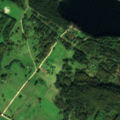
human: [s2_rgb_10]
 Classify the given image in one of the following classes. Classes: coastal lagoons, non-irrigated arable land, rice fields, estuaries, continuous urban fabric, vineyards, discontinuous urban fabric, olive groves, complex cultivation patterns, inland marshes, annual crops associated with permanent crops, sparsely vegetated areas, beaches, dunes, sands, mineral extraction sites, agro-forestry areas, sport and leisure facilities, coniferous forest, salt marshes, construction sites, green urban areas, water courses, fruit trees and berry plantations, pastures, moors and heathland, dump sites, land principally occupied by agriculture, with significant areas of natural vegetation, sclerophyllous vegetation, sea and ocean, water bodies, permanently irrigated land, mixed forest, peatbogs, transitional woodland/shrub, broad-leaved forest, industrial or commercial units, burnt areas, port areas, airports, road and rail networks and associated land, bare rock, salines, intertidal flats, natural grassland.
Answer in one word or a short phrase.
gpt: fruit trees and berry plantations, pastures, complex cultivation patterns, land principally occupied by agriculture, with significant areas of natural vegetation, mixed forest, water bodies